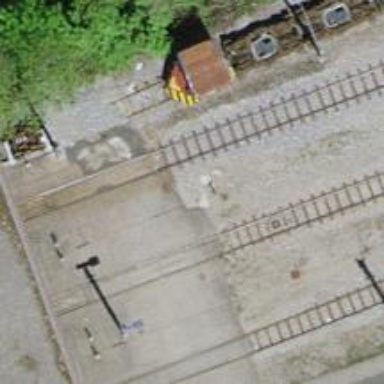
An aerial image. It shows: Narrow-gauge railway yard with electrified tracks using contact line.